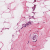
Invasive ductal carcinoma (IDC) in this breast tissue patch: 0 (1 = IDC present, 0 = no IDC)